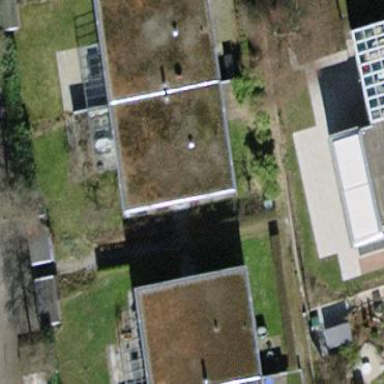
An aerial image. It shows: Semidetached house with flat roof.